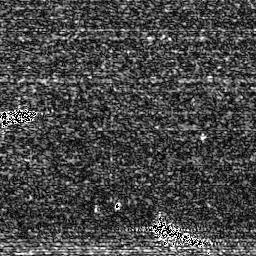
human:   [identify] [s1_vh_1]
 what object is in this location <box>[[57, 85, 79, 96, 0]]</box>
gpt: <ref>1 medium ship at the bottom</ref>